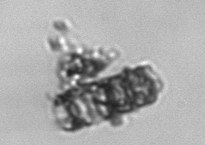
Label: Paralia_sulcata